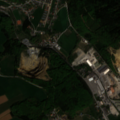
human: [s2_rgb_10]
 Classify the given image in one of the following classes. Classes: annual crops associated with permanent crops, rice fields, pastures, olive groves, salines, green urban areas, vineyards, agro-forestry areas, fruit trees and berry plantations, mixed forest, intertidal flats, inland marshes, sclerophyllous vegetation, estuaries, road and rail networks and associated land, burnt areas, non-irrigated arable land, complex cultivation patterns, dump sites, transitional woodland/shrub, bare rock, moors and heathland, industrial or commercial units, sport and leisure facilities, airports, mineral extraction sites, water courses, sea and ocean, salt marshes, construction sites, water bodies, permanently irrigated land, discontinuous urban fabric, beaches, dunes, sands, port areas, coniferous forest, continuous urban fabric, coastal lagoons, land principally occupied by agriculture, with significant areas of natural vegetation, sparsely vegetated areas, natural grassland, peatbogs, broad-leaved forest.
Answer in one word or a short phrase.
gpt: discontinuous urban fabric, mineral extraction sites, complex cultivation patterns, mixed forest